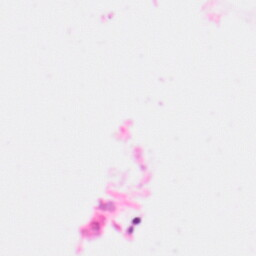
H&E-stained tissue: Colon